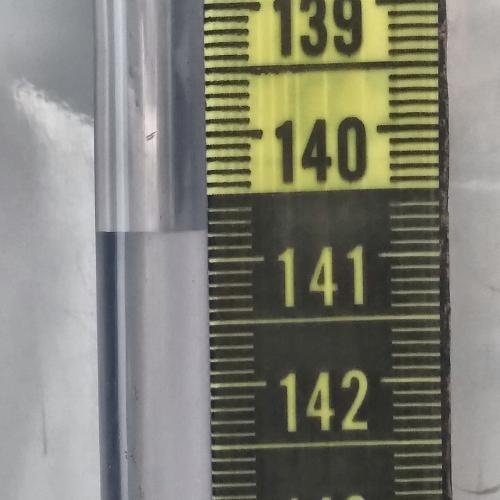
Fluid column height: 140.8 cm